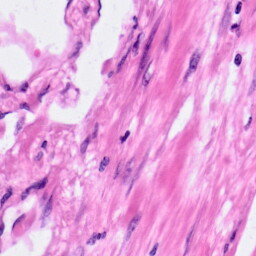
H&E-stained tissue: Pancreatic